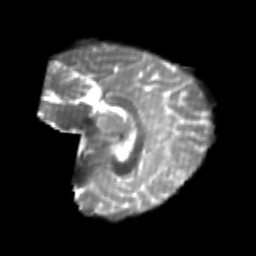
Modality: T2w
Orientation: sagittal
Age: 22
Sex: female
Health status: healthy
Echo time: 0.074 s